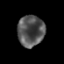
Tissue: prostate
Cell type: Epithelial cells
Senescence score: 0.3448
Nuclear area (px): 812
Mean DAPI intensity: 84.777